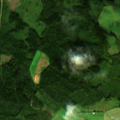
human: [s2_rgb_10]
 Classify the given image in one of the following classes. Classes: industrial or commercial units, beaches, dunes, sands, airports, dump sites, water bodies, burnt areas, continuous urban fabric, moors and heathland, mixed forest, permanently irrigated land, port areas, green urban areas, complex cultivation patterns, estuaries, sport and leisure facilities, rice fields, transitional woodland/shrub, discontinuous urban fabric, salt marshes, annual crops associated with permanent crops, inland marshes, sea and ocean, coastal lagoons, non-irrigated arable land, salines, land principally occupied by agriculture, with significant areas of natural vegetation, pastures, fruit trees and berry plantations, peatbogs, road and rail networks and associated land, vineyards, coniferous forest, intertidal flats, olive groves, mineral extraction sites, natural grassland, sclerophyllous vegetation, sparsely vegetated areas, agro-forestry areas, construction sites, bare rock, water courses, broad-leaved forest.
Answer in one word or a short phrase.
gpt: non-irrigated arable land, mixed forest, transitional woodland/shrub